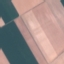
Land use / land cover class: AnnualCrop